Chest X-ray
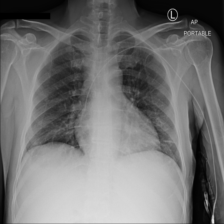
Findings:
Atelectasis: negative
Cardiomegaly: negative
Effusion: negative
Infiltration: positive
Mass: negative
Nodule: negative
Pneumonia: negative
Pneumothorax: negative
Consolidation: negative
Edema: negative
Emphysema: negative
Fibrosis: negative
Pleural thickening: negative
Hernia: negative